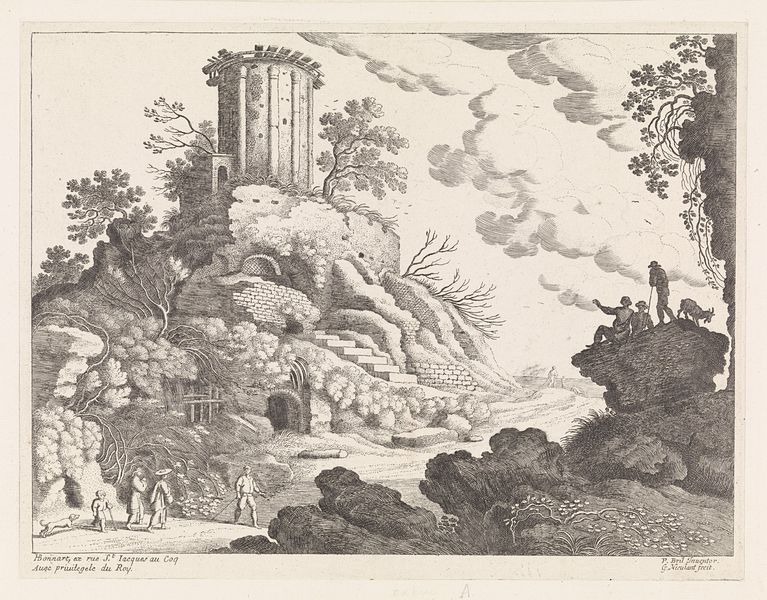
Titel: Landschap met de ruïne van een tempel
Künstler: Willem van (II) Nieulandt
Standort: Amsterdam
Institution: Rijksmuseum
Schlagwörter: baum, berg, blätter, gruppe, himmel, laub, mann, schatten, weiß, wolken, bäume, frauen, landschaft, menschen, fenster, frau, hut, männer, pfeiler, schwarz, straße, hund, weg, wolke, zaun, steine, niederlande, busch, büsche, gebüsch, gitter, figur, kind, höhle, höle, wald, rund, stock, turm, bogen, italien, fels, hang, mauer, graphik, figuren, böschung, treppe, stufen, tor, eingang, ruine, druck, druckgraphik, radierung, mauern, tempel, kupferstich, schäfer, ziege, gebüch, 1600, meuersteine, druckrand